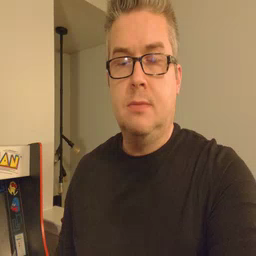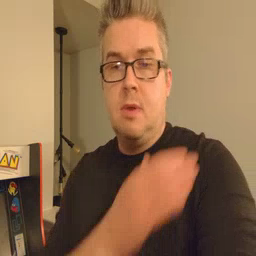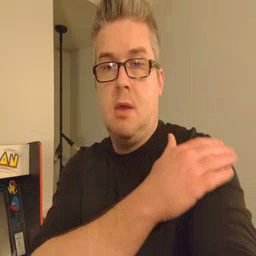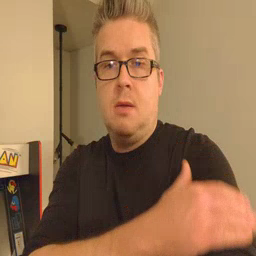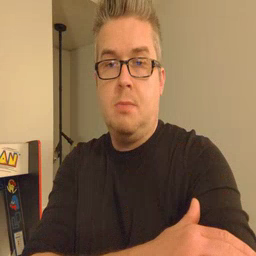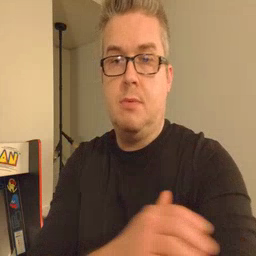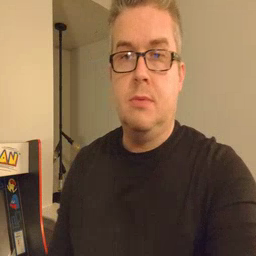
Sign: arm